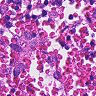
Metastatic tissue present: no